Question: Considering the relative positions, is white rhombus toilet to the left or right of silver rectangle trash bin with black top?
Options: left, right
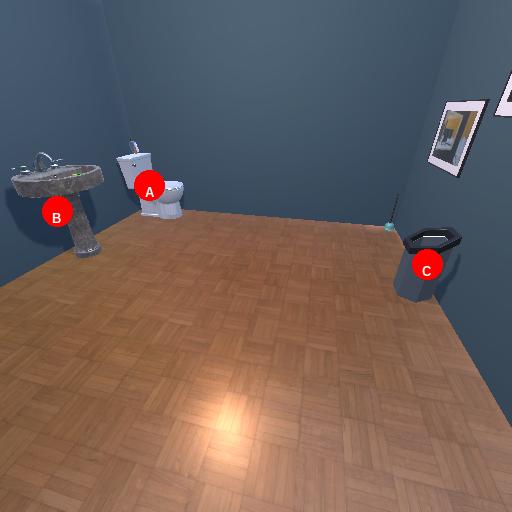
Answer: left